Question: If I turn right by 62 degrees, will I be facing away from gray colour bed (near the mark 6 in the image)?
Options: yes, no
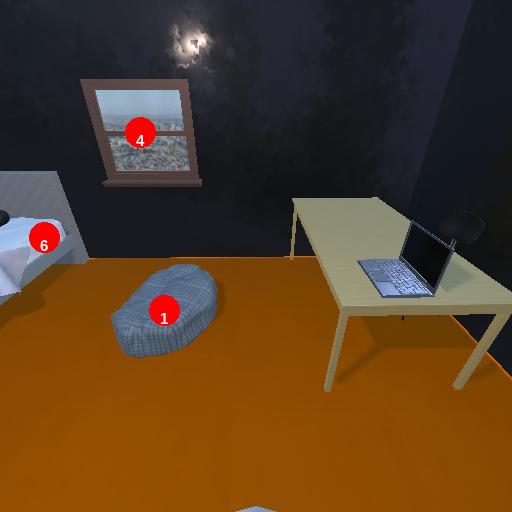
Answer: yes